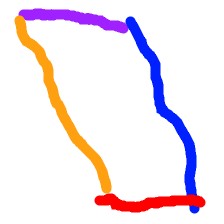
Shape: parallelogram